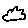
Label: cloud